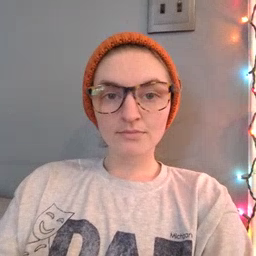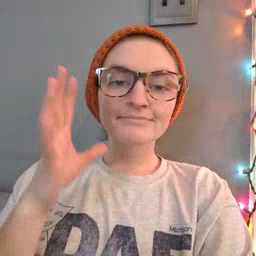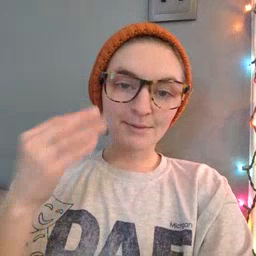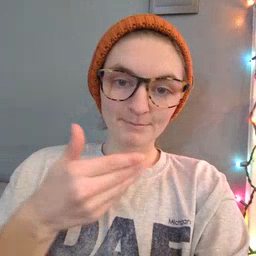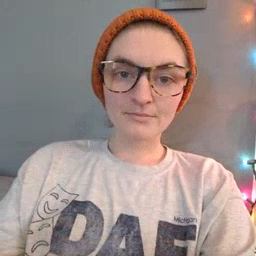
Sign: kitty